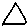
Label: triangle